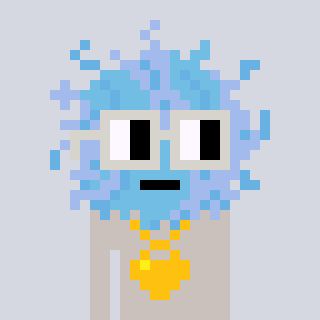
a pixel art character with square light gray glasses, a lint-shaped head and a foggrey-colored body on a cool background